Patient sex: F
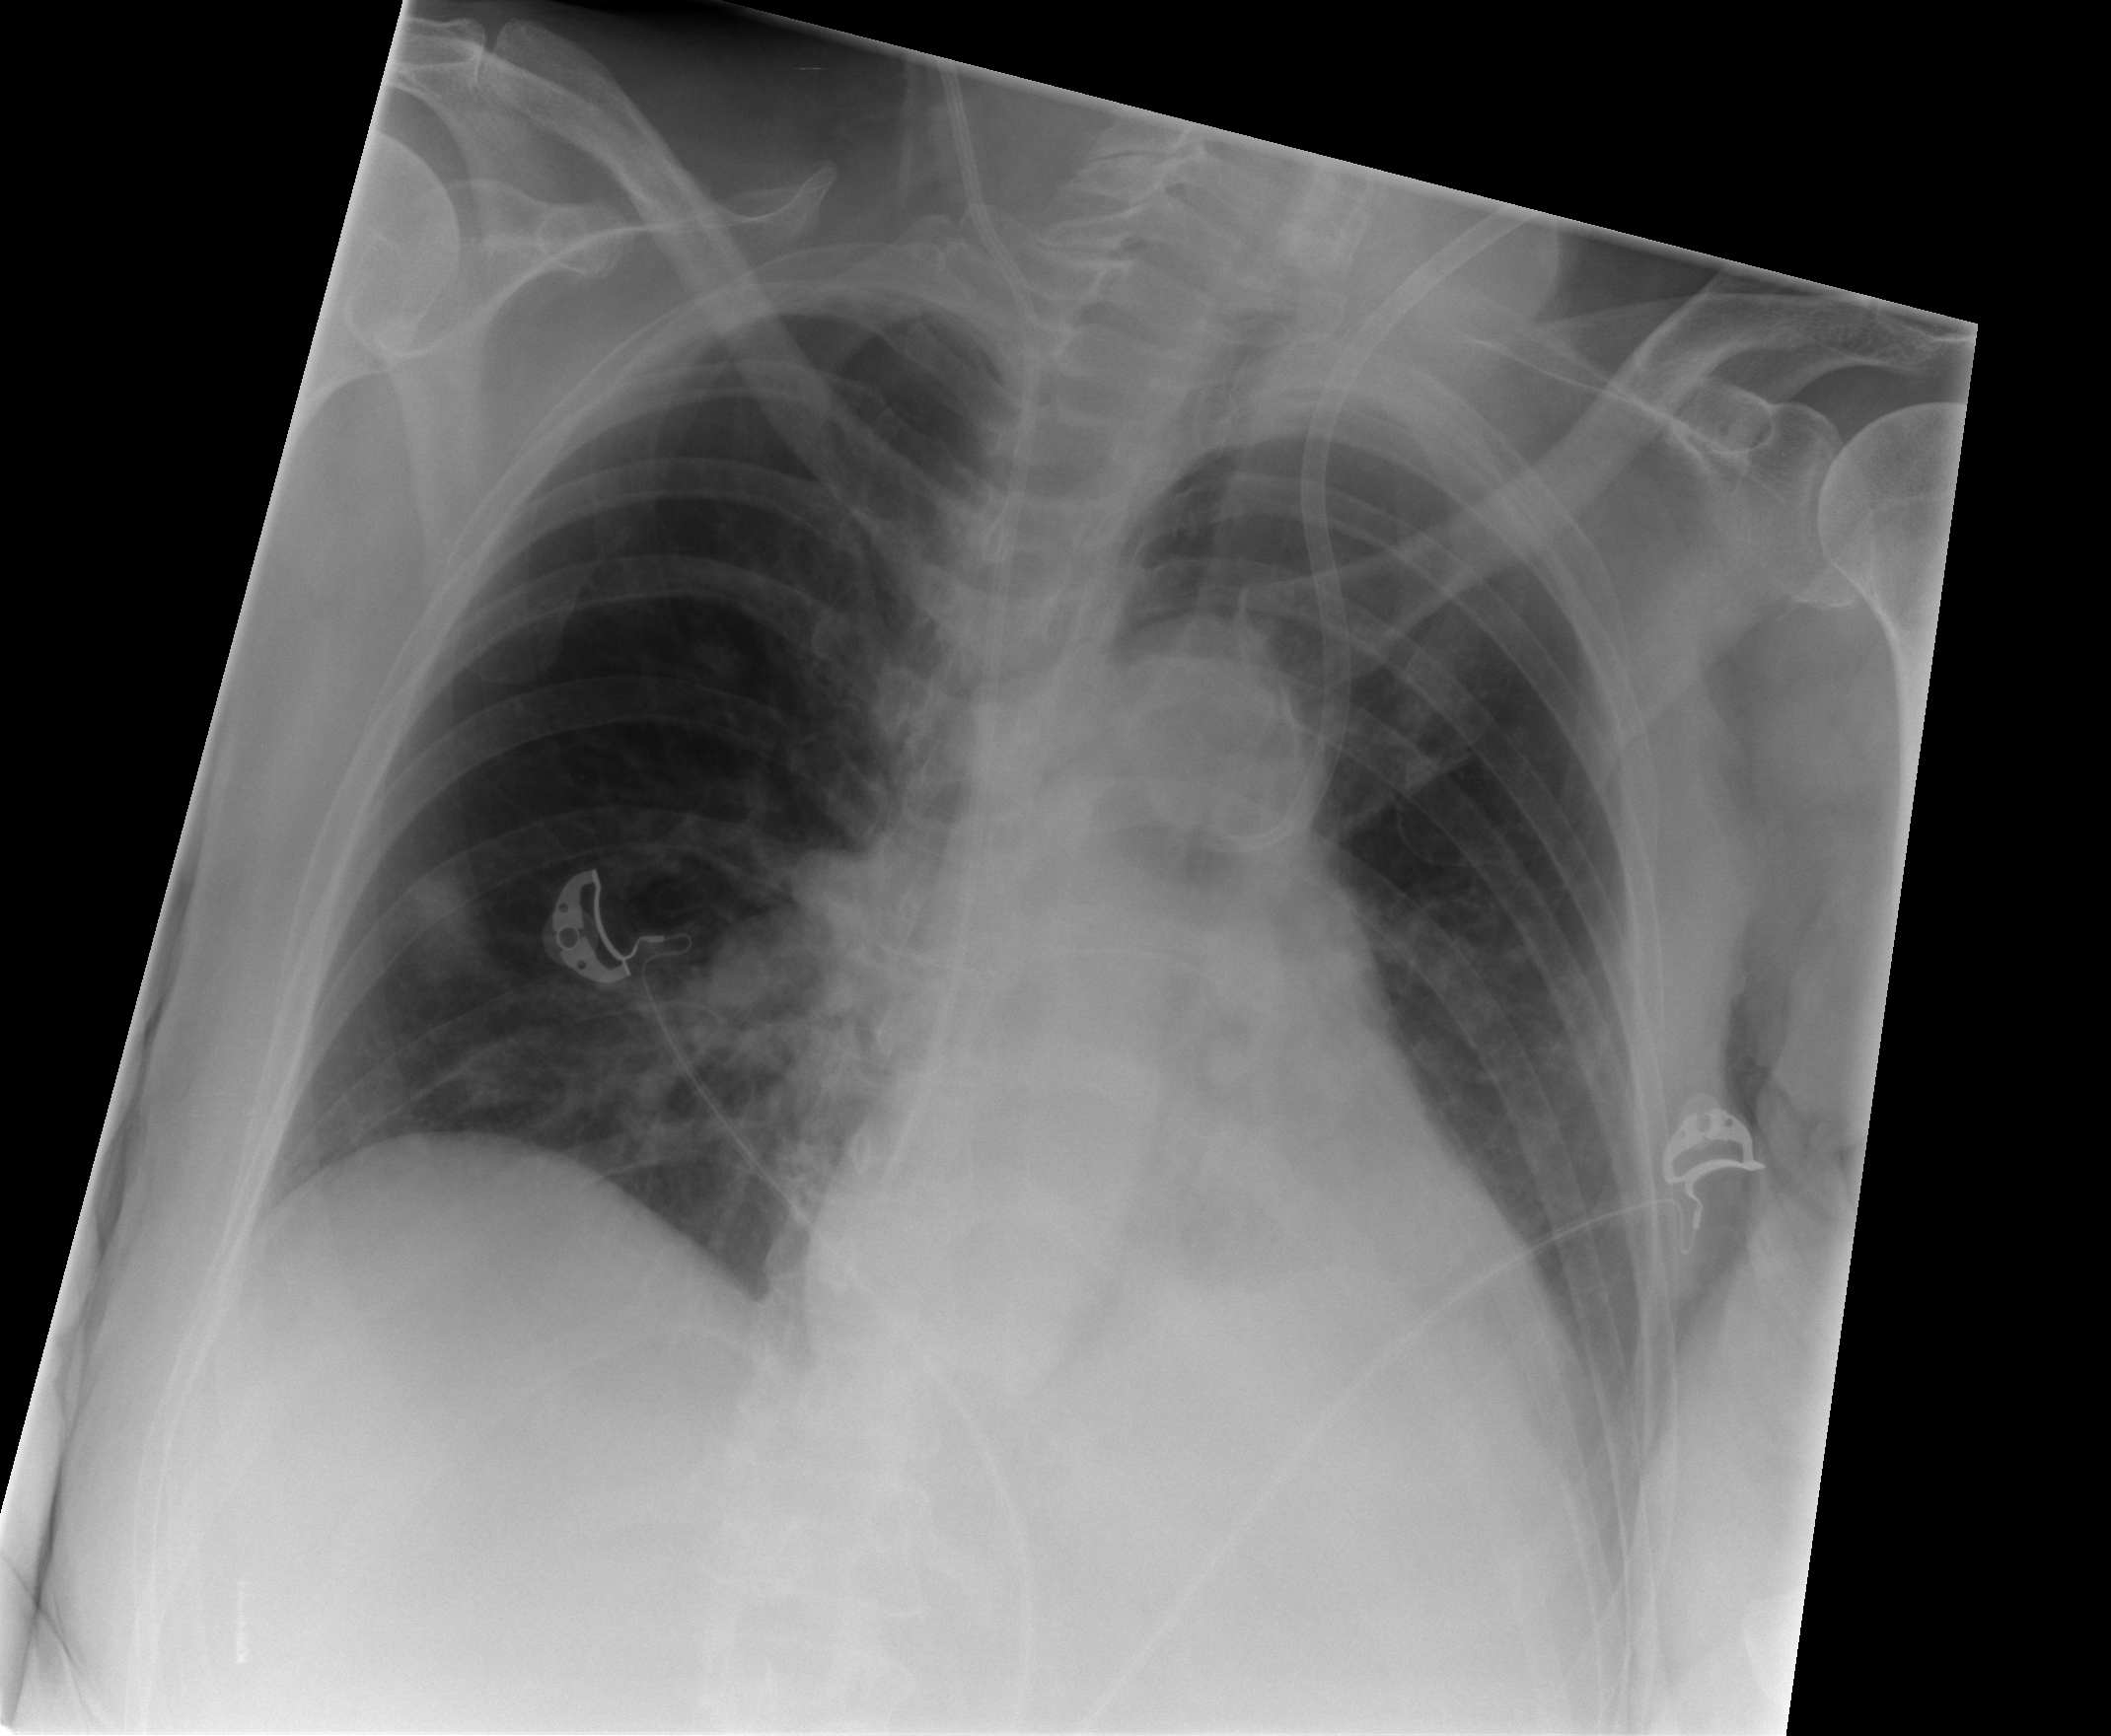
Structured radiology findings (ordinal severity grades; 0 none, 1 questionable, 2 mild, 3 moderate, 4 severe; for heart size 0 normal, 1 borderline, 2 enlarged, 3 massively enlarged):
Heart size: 2
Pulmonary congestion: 0
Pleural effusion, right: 0
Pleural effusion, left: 1
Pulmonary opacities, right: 2
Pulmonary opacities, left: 0
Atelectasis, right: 0
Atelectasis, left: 0